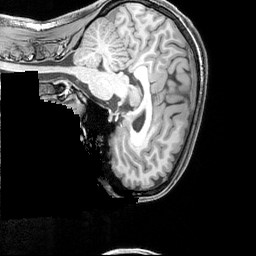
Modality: T1w
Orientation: sagittal